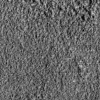
Atmospheric dust classification: not_dusty